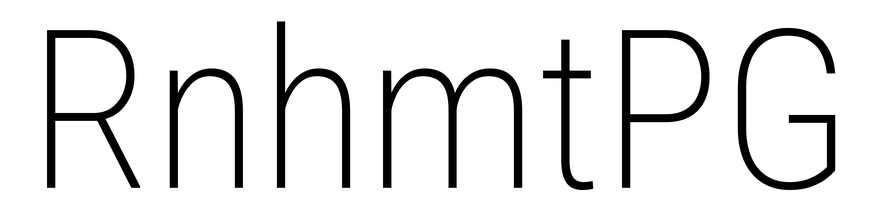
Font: Roboto_Condensed_ExtraLight